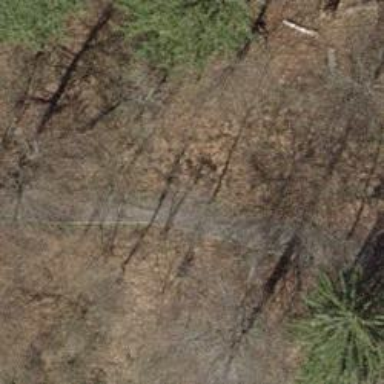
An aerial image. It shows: Path with fine gravel surface. The trail visibility is excellent.